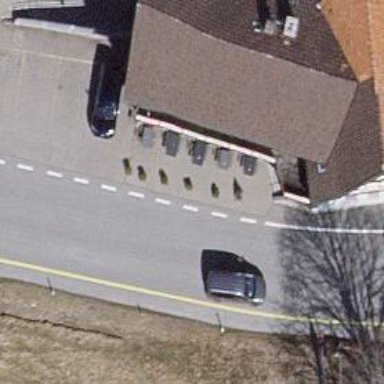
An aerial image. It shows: Cafe located inside building.